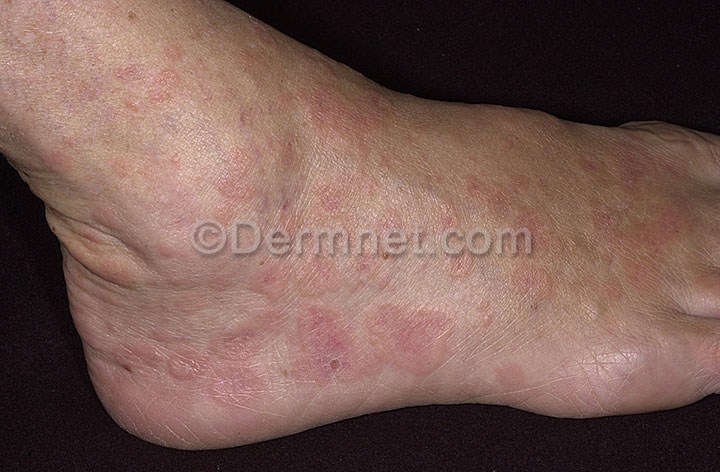
Disease: Vasculitis Photos